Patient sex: M
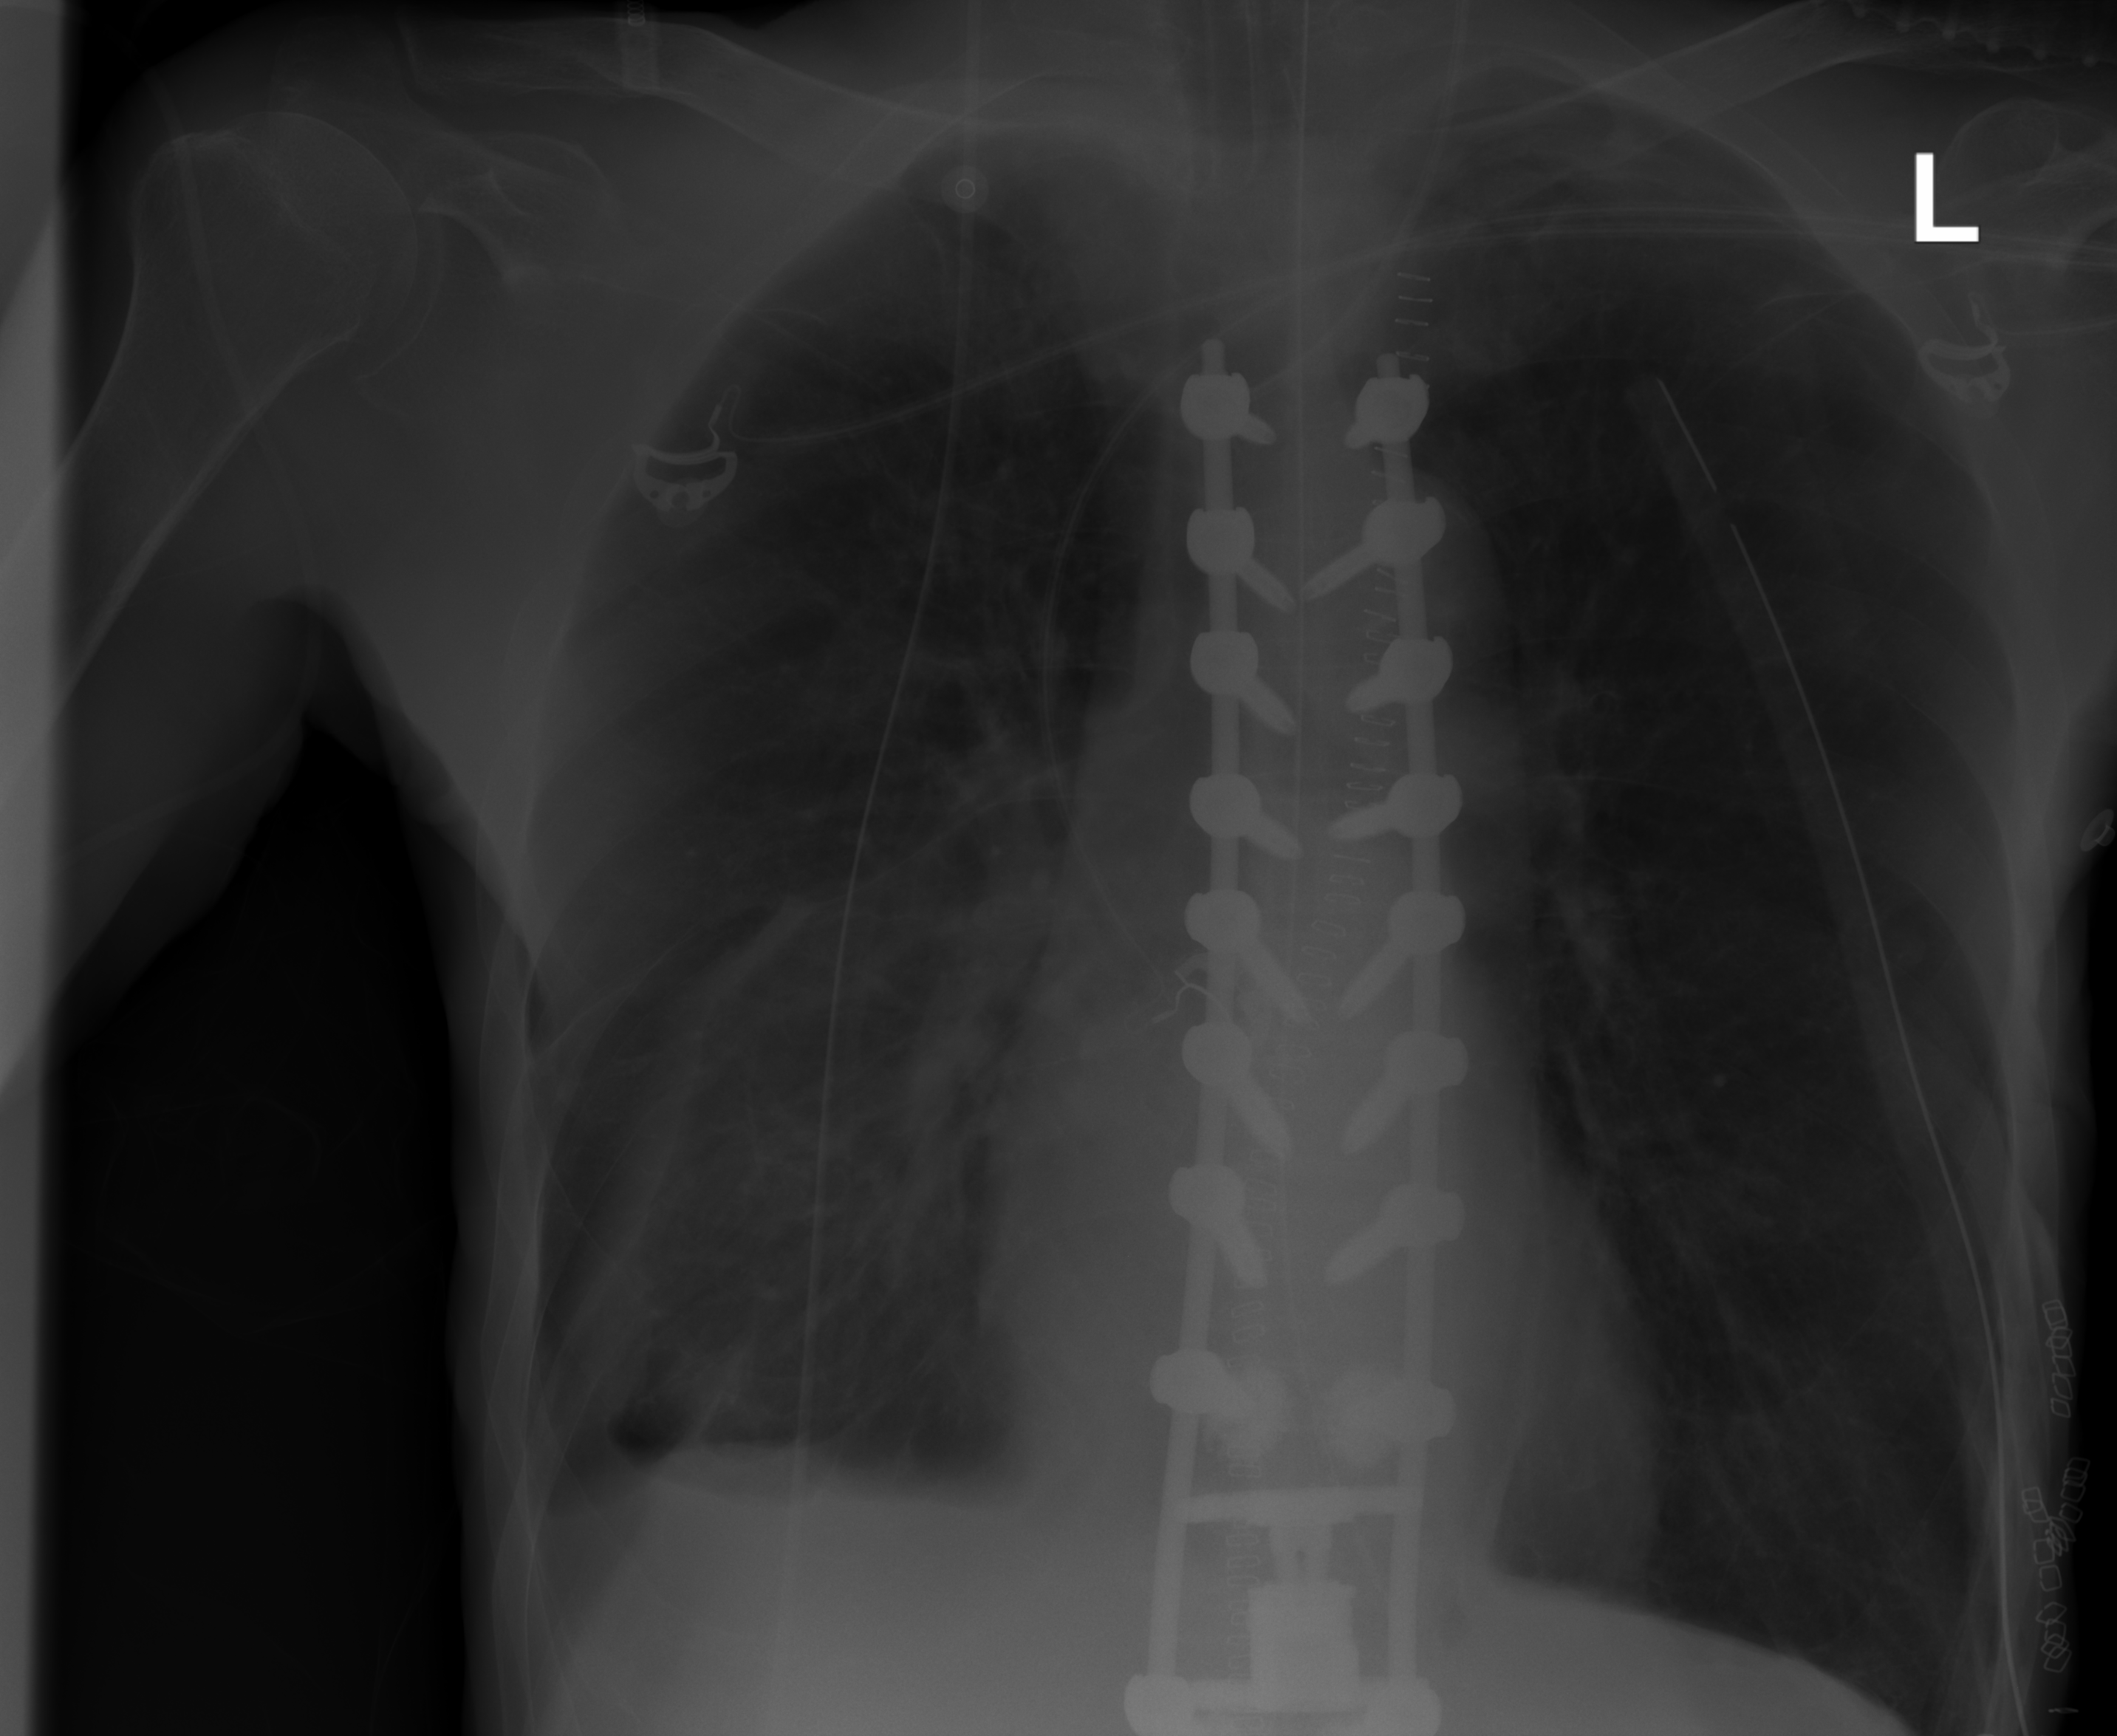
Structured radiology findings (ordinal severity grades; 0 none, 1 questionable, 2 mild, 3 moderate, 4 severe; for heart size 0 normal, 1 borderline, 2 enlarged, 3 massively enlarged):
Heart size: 0
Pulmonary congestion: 0
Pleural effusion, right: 2
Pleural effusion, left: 0
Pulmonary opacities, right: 0
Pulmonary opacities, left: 0
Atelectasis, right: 2
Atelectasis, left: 0